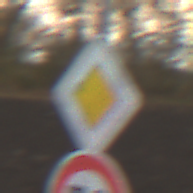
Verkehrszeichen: Vorfahrtsstrasse
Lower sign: Geschwindigkeit50
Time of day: MorningAfternoon
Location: Outdoor (Nature)
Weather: Overcast
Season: NotSpecified
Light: Natural